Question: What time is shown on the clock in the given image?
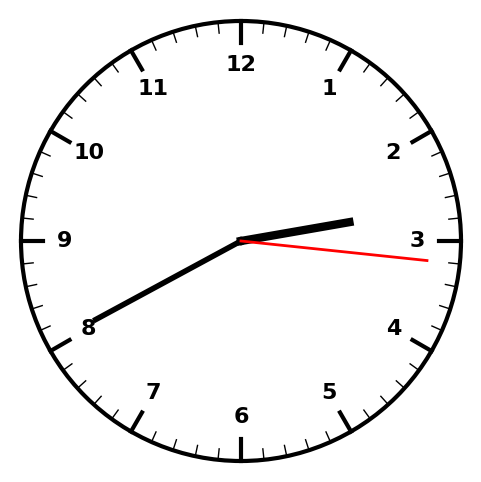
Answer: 02:40:16